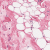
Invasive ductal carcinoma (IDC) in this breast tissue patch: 0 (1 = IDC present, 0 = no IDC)